Field crop: maize
Growth stage: 1
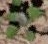
Species: chenopodium